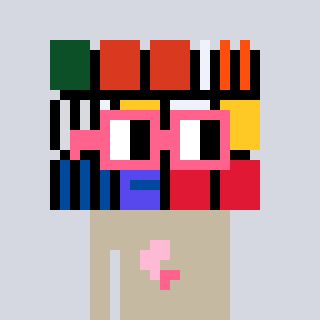
a pixel art character with square pink glasses, a abstract-shaped head and a bege-colored body on a cool background